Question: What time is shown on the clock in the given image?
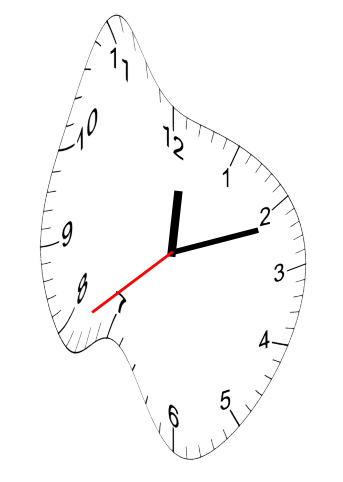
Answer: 12:11:39